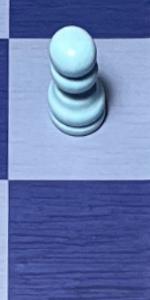
Label: Empty